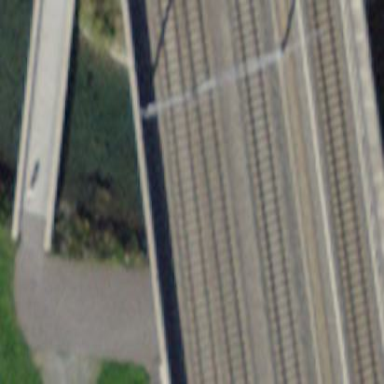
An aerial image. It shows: Man-made bridge.